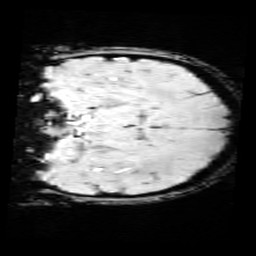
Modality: SWI
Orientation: coronal
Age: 11
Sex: female
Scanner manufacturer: siemens
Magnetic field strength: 3 T
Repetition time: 0.027 s
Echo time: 0.02 s